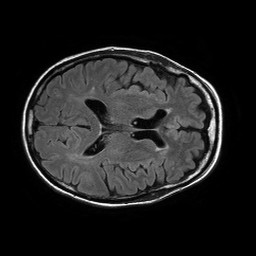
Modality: FLAIR
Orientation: axial
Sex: female
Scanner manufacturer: philips
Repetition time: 11 s
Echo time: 0.125 s